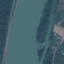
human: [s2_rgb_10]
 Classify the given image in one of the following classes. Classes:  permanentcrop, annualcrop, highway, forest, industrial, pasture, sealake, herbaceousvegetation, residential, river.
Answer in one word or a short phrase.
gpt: River